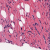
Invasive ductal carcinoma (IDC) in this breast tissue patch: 0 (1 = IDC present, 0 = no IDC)